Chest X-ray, PA view. Patient: 32 years old, sex F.
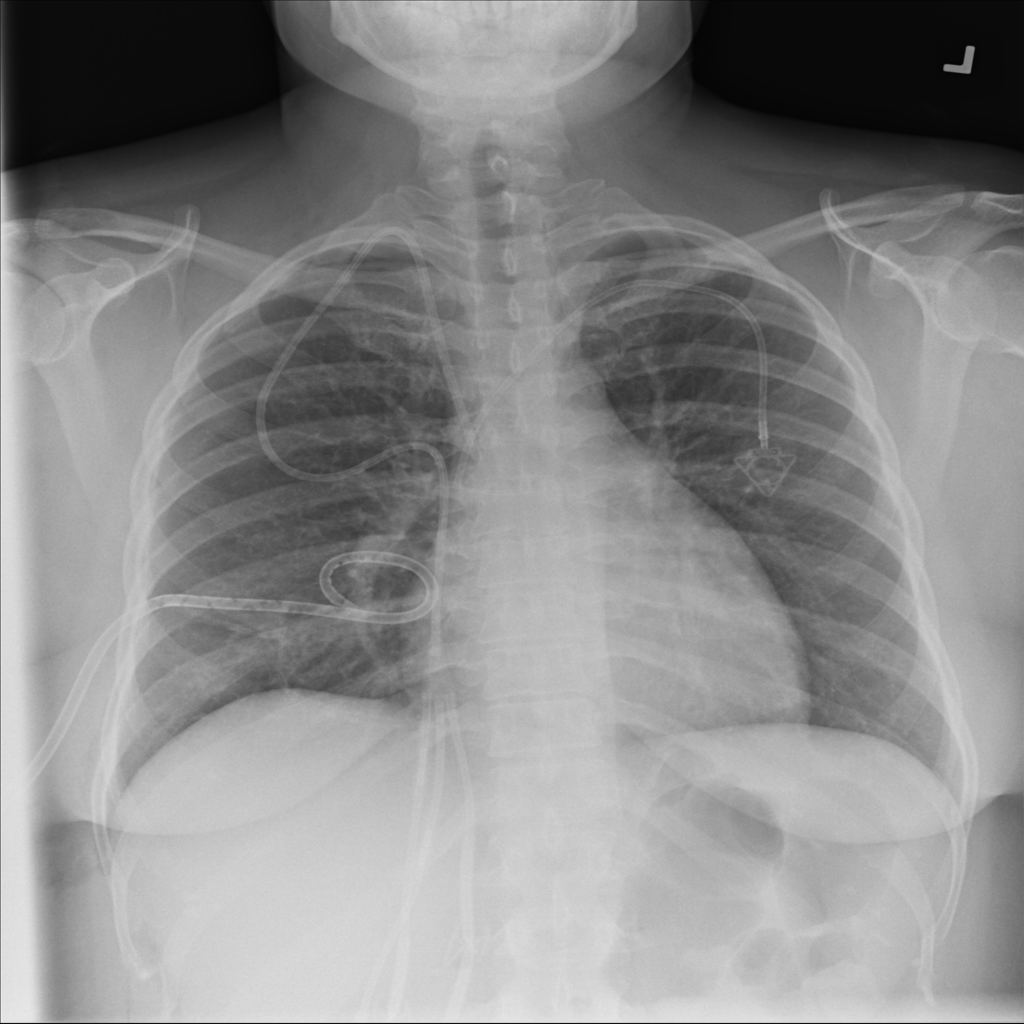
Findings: Pneumothorax